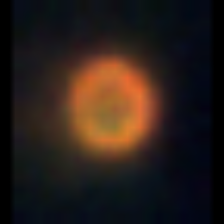
Taxon: NanoPlankton
Group: Other